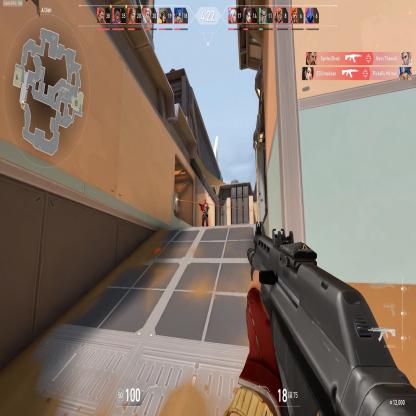
Label: enemy